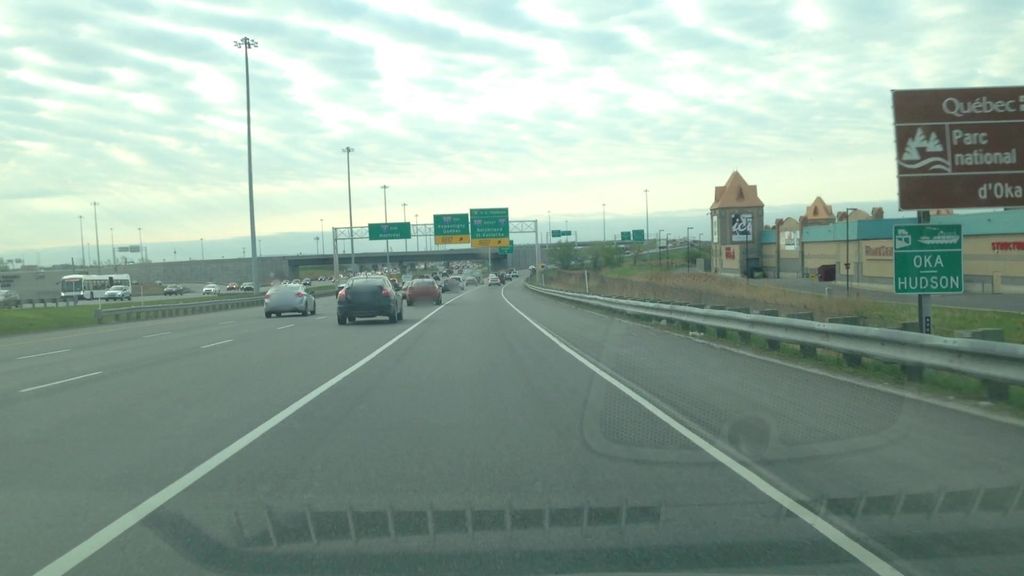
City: montreal